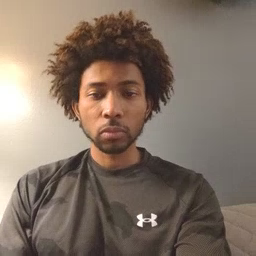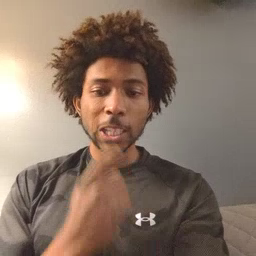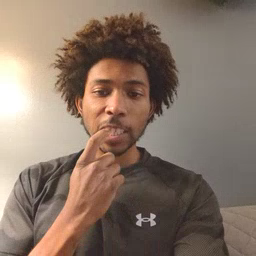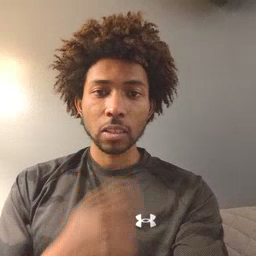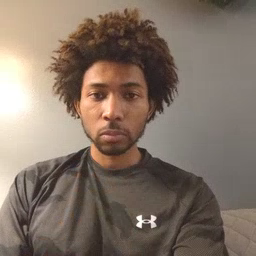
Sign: tooth